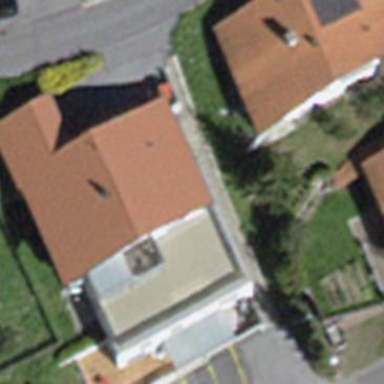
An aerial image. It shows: Building.